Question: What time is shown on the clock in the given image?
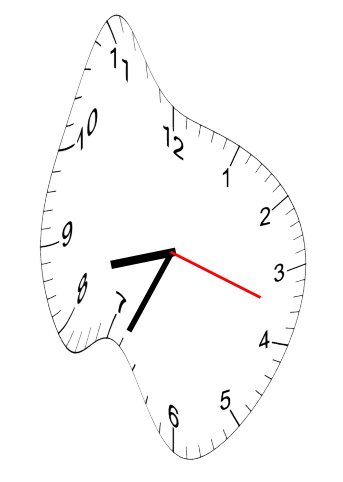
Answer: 08:34:18